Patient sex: M
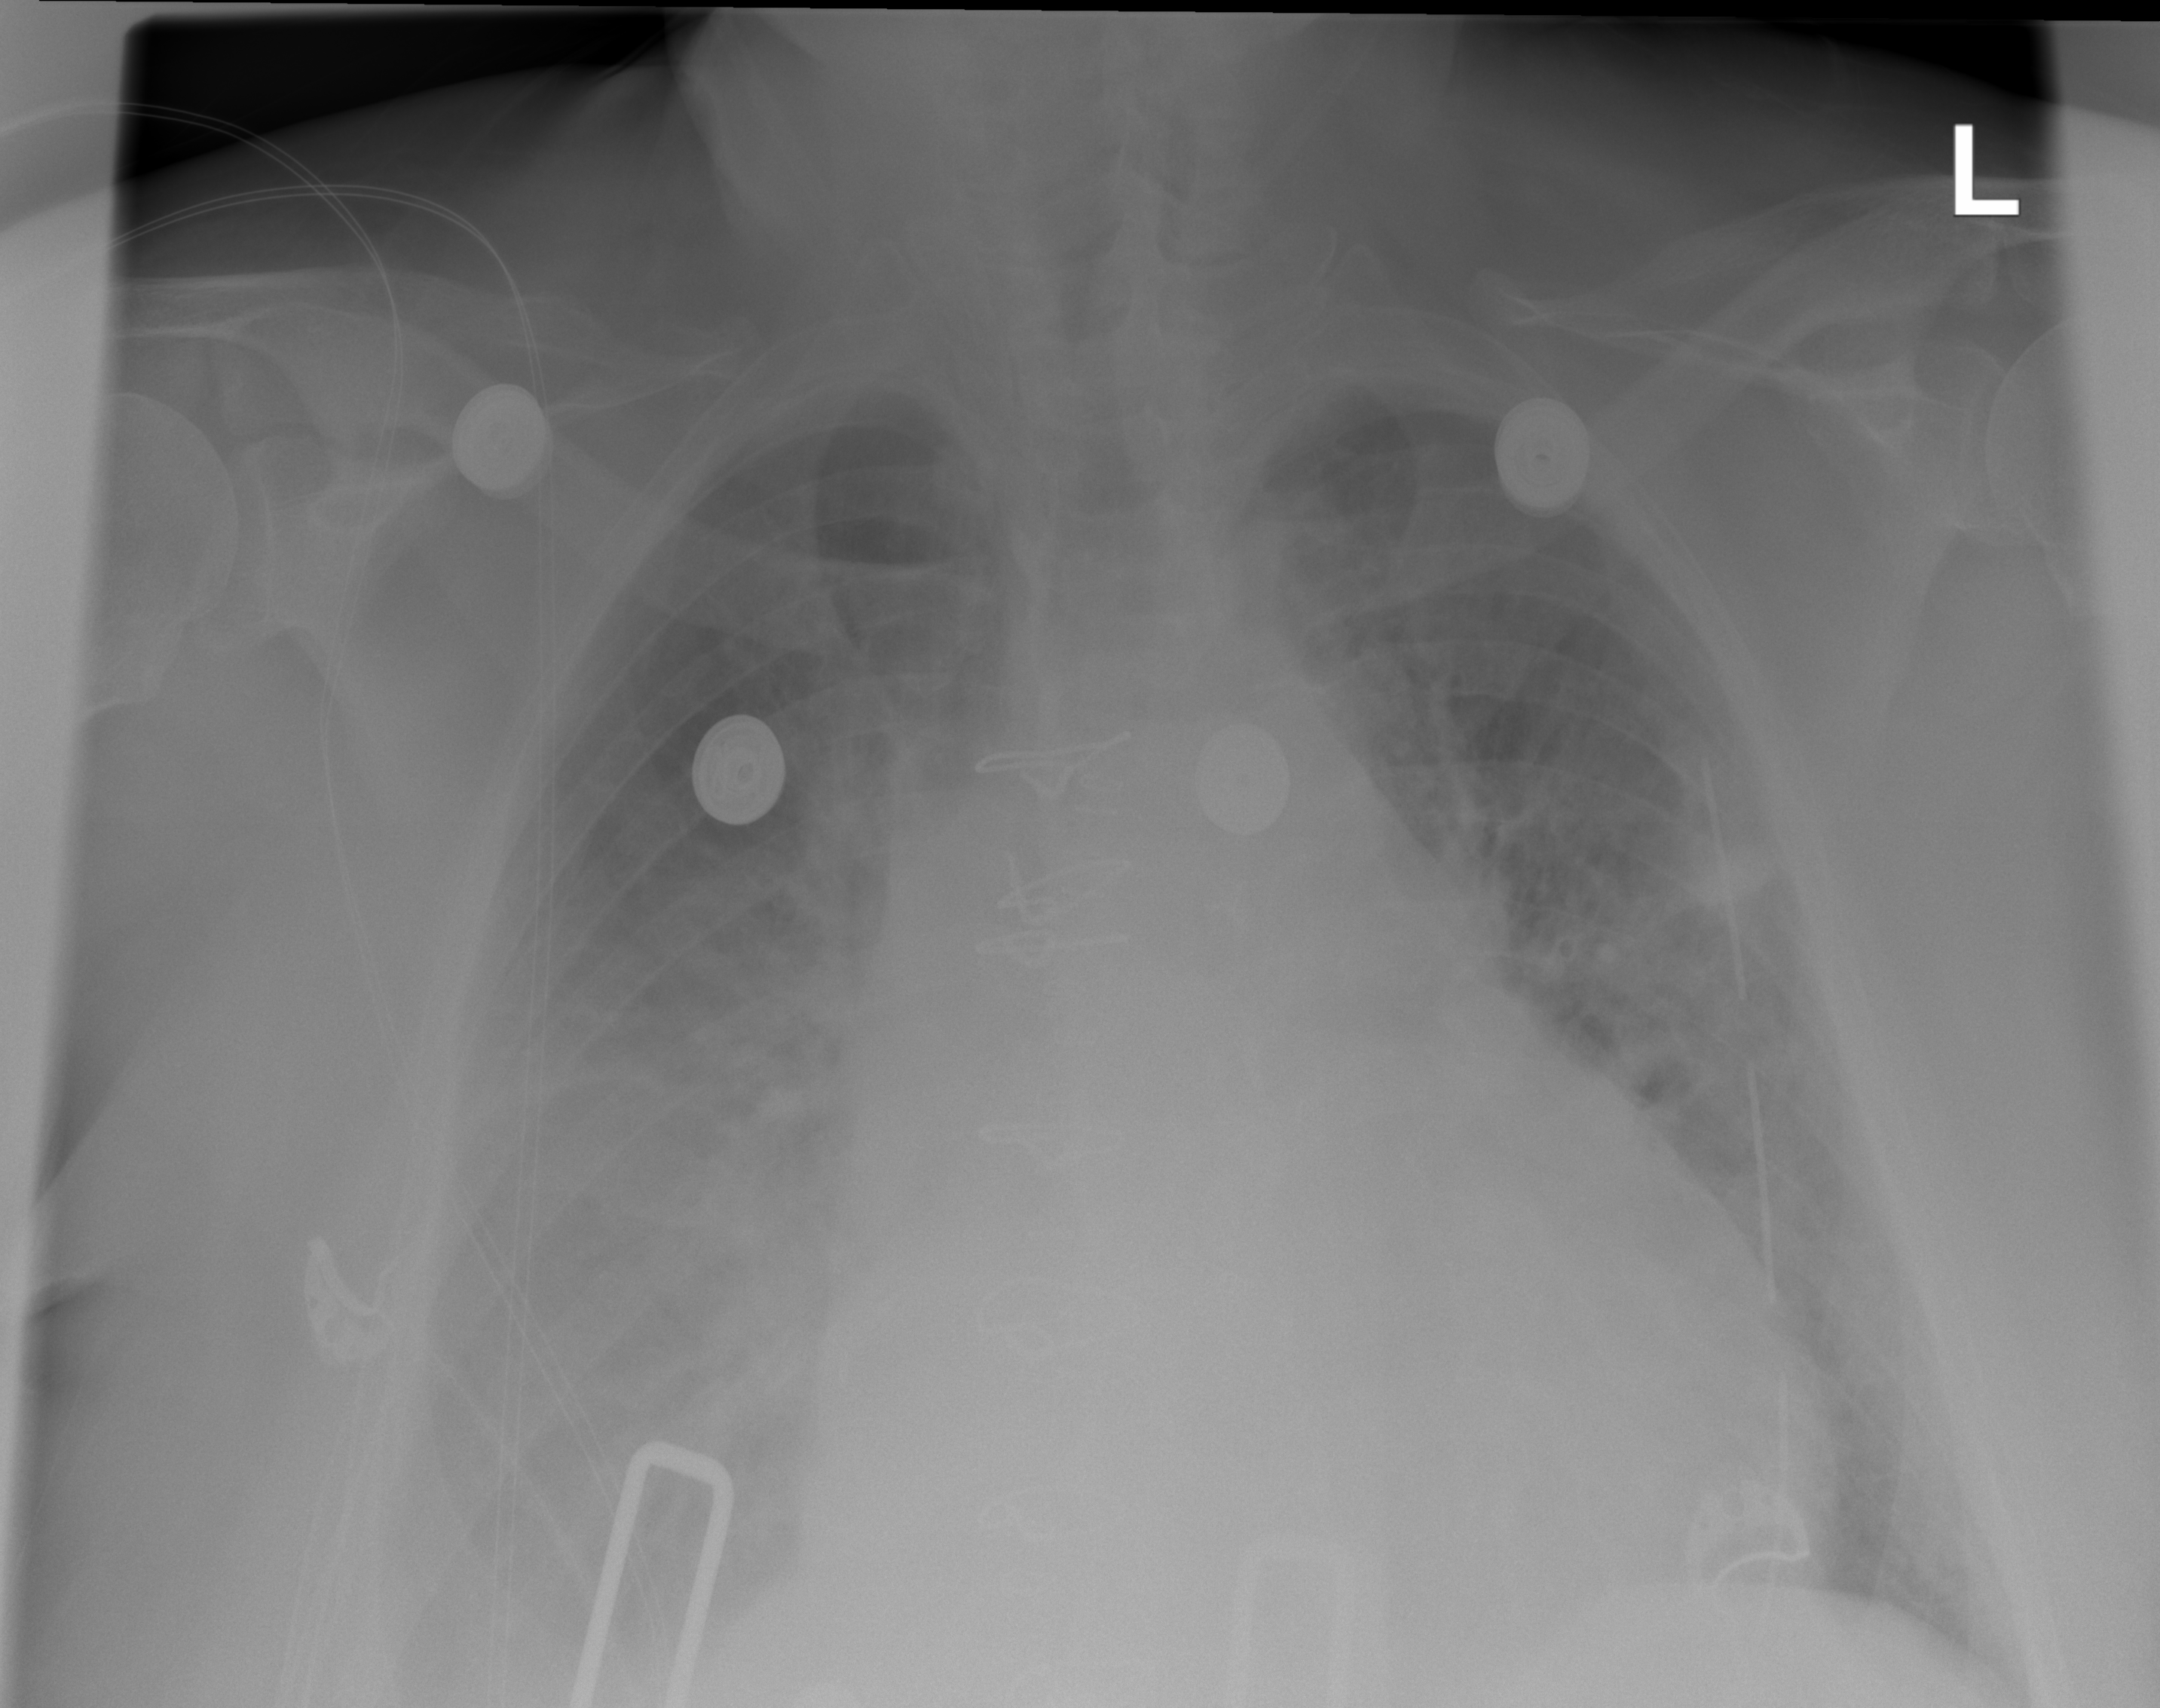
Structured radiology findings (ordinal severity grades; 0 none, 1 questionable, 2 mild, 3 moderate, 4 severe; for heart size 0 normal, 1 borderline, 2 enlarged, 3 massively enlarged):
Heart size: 2
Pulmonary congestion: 2
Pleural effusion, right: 2
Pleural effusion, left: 0
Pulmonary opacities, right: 2
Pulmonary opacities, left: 2
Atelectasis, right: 2
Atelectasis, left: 2